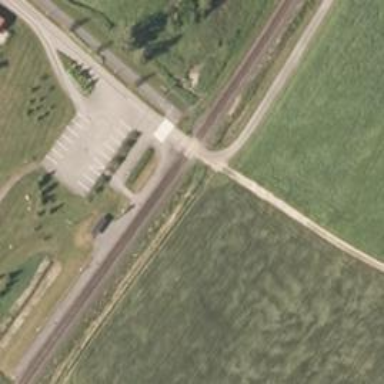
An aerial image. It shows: Level crossing with saltire marking.